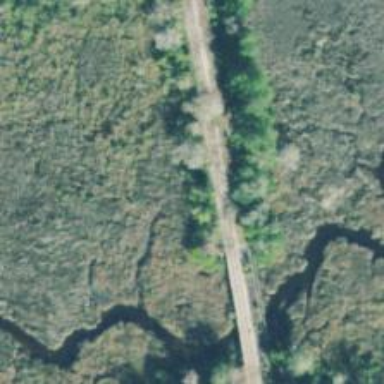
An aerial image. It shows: Abandoned railway bridge with siding.